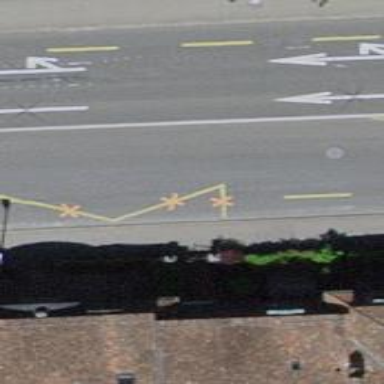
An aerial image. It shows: Bus stop with platform for public transport.